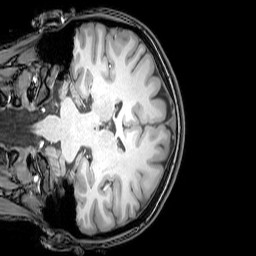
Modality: T1w
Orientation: coronal
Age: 24
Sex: female
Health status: healthy
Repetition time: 0.081 s
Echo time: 0.037 s